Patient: sex M, age 65
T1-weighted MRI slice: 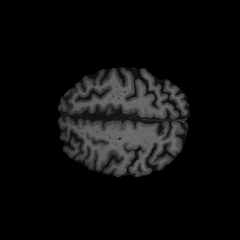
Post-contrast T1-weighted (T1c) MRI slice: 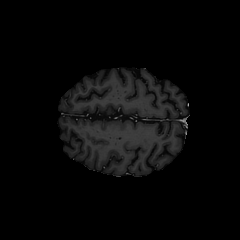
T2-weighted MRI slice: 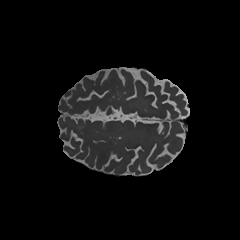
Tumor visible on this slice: no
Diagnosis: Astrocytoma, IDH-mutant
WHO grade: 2